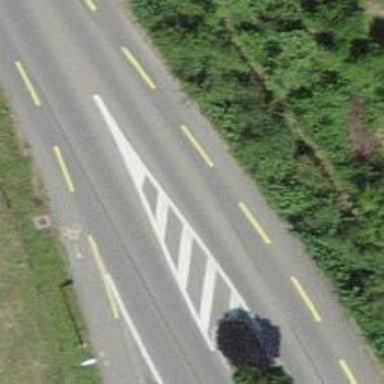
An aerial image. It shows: Asphalt road classified as primary highway.